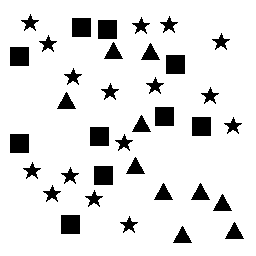
Squares: 10
Triangles: 10
Stars: 16
Total shapes: 36